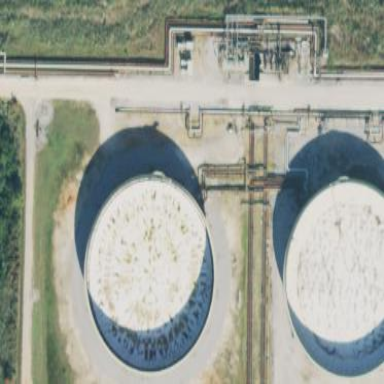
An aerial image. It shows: Storage tank that is man-made.